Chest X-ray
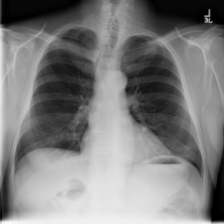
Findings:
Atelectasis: positive
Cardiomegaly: negative
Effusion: negative
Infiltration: positive
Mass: negative
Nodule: negative
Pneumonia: negative
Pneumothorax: negative
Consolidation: negative
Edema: negative
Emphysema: negative
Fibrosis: positive
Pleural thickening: negative
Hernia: negative